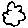
Label: cloud